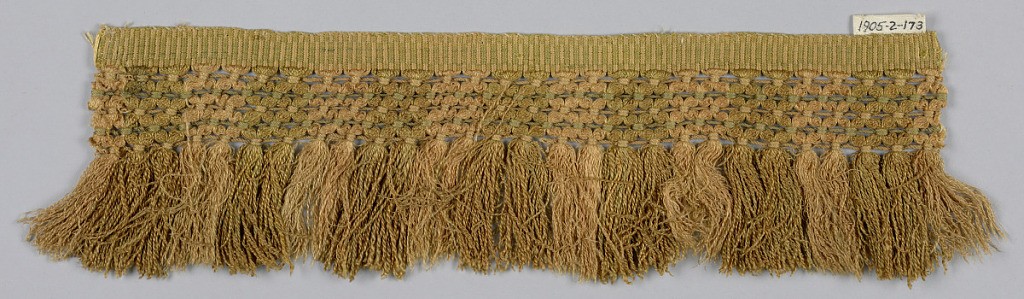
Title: Fringe
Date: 16th century
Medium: silk Technique: plain weave
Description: Pink and green fringe with a band in a trellis pattern above silk threads forming stripes.